Field crop: maize
Growth stage: 2
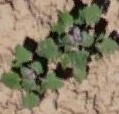
Species: chenopodium